Aerial crown-view tile of a tropical tree (Barro Colorado Island, Panama), acquired 20241014:
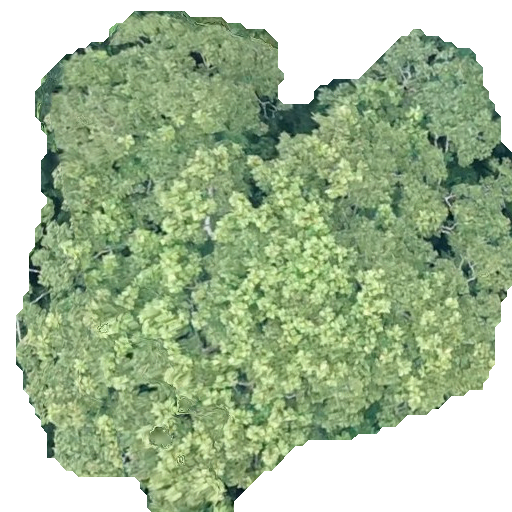
Species: Dipteryx oleifera
GBIF accepted scientific name: Dipteryx oleifera
Crown area: 298.191 m²